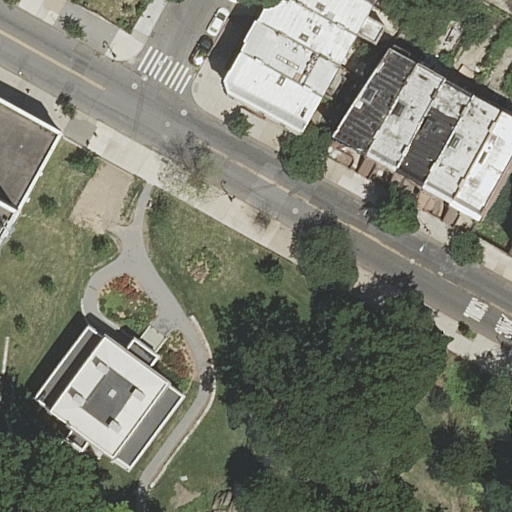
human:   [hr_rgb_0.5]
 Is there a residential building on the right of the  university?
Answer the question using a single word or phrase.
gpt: yes

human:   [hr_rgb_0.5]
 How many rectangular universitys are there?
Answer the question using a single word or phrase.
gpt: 1

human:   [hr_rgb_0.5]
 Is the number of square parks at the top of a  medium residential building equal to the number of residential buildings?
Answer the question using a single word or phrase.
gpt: no

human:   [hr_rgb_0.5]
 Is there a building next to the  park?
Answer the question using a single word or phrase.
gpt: yes

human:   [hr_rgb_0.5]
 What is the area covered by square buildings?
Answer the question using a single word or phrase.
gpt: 0m2

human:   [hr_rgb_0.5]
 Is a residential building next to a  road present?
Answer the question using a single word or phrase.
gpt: yes

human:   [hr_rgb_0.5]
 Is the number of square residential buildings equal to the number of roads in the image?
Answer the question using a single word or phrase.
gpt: no

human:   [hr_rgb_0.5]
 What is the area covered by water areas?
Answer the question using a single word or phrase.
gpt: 0m2

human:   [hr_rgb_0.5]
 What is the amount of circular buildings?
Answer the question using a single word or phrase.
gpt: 0

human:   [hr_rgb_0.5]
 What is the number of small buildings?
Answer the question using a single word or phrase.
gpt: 2

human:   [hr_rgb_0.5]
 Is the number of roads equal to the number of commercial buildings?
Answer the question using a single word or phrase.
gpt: no

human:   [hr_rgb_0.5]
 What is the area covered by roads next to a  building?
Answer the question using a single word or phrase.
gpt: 0m2

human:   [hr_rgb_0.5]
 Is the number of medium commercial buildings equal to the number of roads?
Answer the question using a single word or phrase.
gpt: no

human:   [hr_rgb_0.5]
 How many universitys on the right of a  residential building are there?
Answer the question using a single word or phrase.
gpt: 0

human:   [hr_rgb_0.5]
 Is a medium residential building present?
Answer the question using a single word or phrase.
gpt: yes

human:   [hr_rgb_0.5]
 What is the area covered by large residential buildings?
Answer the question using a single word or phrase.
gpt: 0m2

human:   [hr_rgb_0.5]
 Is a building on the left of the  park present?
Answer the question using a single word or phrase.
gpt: yes

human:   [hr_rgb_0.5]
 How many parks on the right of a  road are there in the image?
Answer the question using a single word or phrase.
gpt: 0

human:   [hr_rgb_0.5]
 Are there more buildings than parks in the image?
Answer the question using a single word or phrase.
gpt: yes

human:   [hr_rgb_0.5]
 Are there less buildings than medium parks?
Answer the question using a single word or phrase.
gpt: no

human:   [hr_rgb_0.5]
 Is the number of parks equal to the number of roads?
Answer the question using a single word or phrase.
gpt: no

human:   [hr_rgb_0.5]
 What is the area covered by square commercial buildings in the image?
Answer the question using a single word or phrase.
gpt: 0m2

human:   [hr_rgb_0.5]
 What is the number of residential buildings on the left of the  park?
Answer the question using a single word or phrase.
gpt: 1

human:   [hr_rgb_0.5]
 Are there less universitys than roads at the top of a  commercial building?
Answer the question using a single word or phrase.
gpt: no

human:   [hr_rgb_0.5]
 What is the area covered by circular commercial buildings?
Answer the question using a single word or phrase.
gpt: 0m2

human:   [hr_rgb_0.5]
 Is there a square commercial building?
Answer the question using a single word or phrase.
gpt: no

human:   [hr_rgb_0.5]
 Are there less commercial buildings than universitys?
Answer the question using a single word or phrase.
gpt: yes

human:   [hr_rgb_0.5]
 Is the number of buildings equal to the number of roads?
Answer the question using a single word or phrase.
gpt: no

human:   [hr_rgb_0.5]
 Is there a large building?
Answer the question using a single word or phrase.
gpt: no

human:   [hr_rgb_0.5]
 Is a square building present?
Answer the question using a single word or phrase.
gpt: no

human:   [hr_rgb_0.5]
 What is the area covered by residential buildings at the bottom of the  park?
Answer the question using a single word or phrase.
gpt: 0m2

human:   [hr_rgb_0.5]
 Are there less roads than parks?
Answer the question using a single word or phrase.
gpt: no

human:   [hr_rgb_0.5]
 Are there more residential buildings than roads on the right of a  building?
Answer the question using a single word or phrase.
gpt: yes

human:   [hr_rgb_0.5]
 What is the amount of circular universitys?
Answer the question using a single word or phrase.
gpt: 0

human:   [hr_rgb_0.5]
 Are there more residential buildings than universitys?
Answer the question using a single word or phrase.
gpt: yes

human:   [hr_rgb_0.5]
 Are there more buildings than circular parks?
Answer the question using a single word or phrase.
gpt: yes